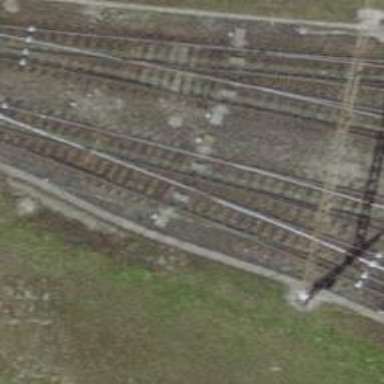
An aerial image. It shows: Railway switch.